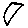
Label: moon